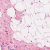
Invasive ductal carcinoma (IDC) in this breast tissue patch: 0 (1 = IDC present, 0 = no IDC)